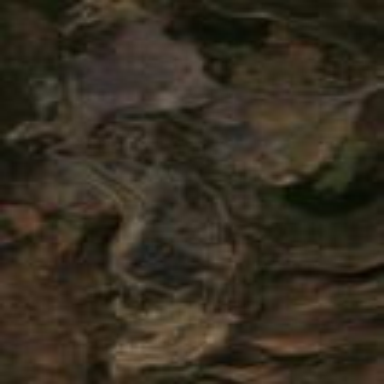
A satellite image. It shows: Quarry area.